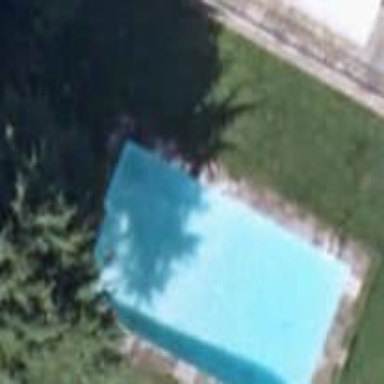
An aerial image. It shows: Swimming pool located in leisure land.